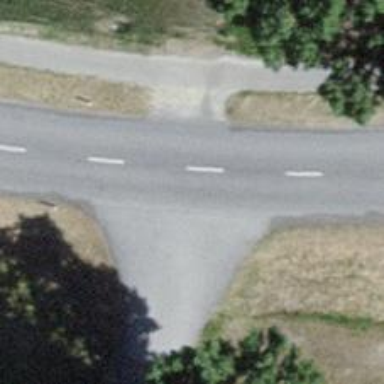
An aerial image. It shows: Unclassified road.